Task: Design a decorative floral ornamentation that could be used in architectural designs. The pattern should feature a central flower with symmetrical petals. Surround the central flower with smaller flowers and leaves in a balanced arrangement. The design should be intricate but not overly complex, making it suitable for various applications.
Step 1035:
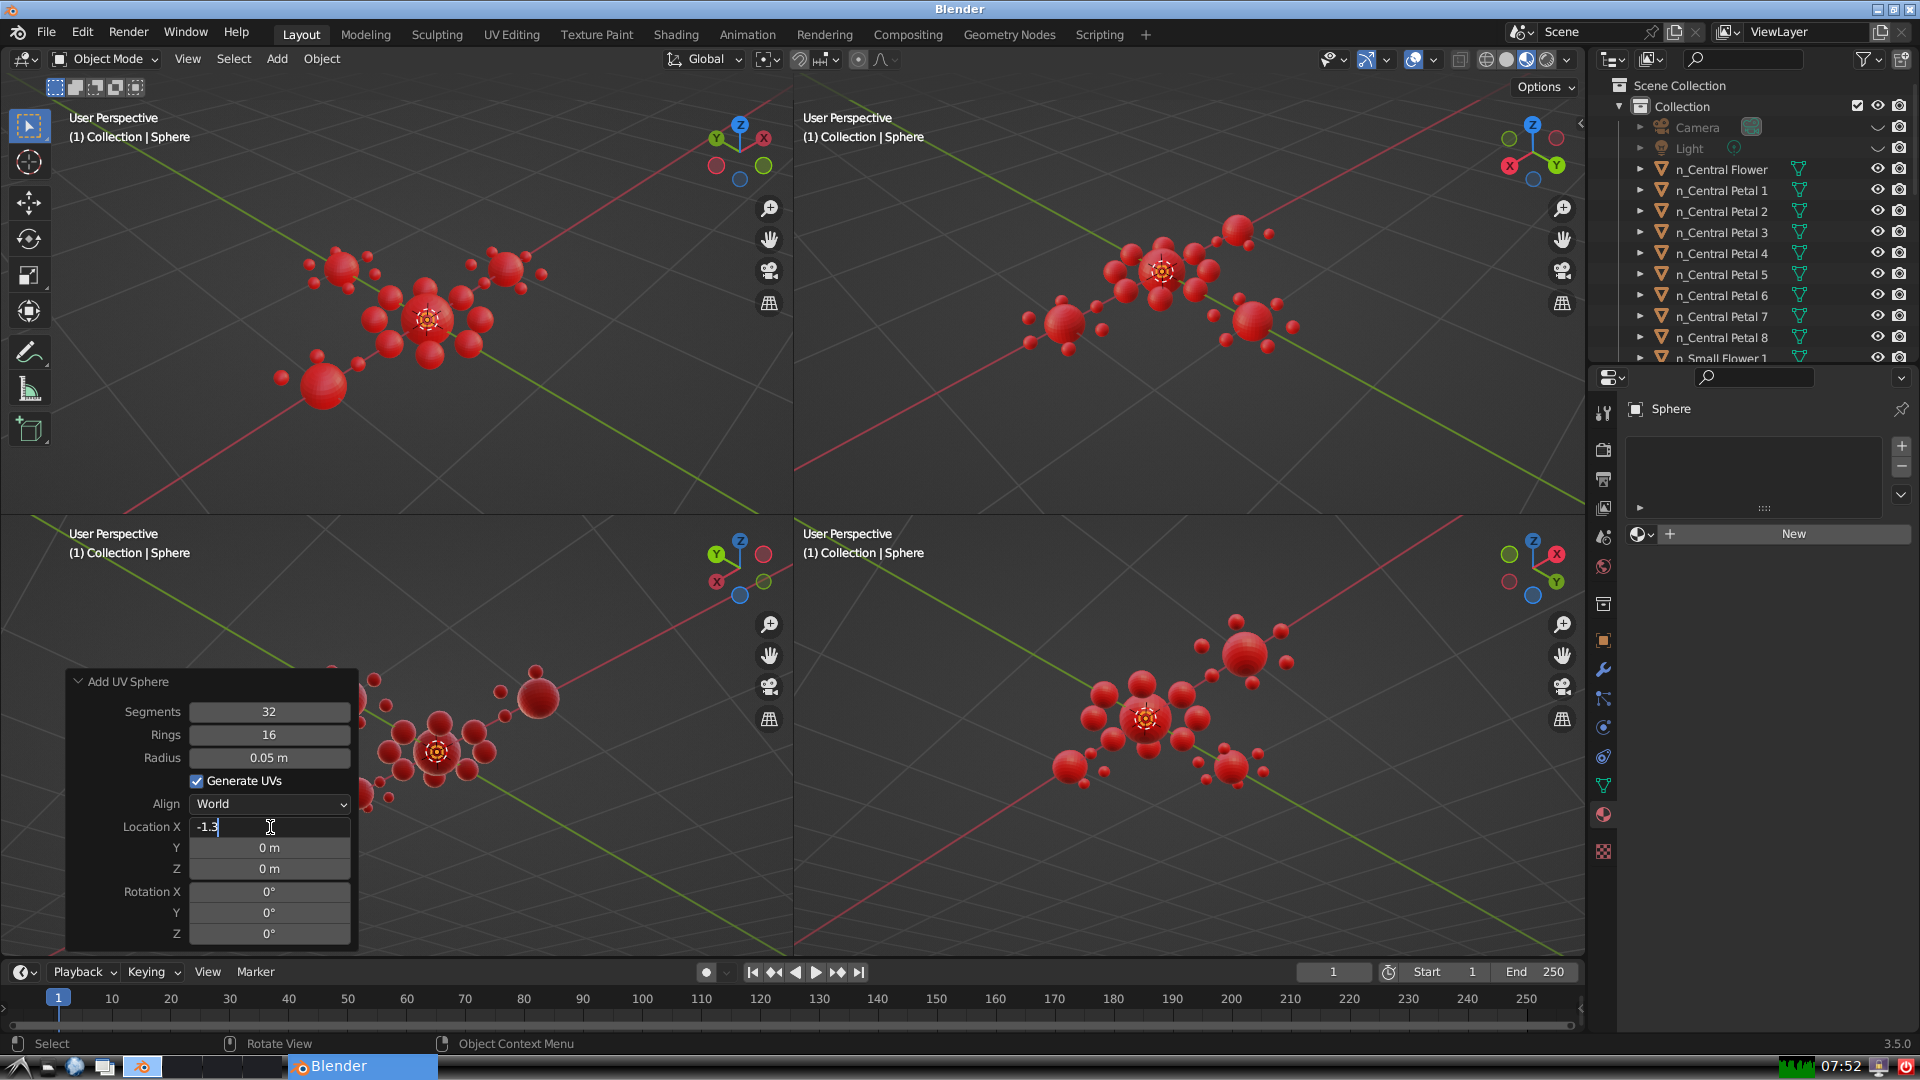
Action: {"key_press": ['Return']}